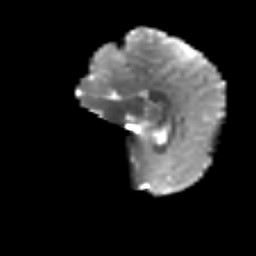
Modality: T2w
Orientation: sagittal
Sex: female
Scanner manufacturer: siemens
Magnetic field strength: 3 T
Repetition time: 5 s
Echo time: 0.071 s